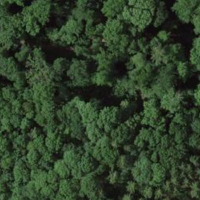
EUNIS habitat code: 53
Species observed at this site:
Acer pseudoplatanus